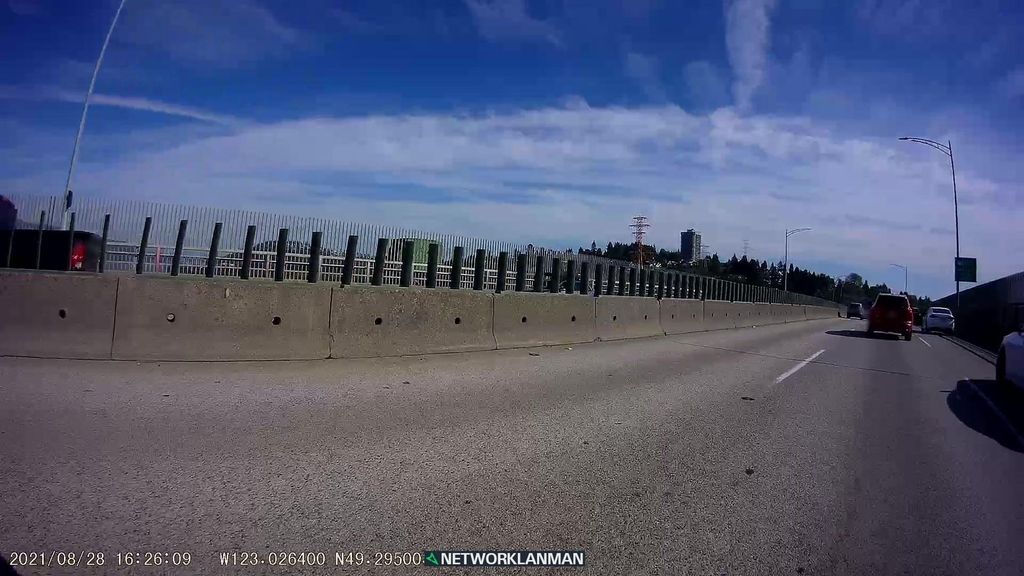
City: vancouver